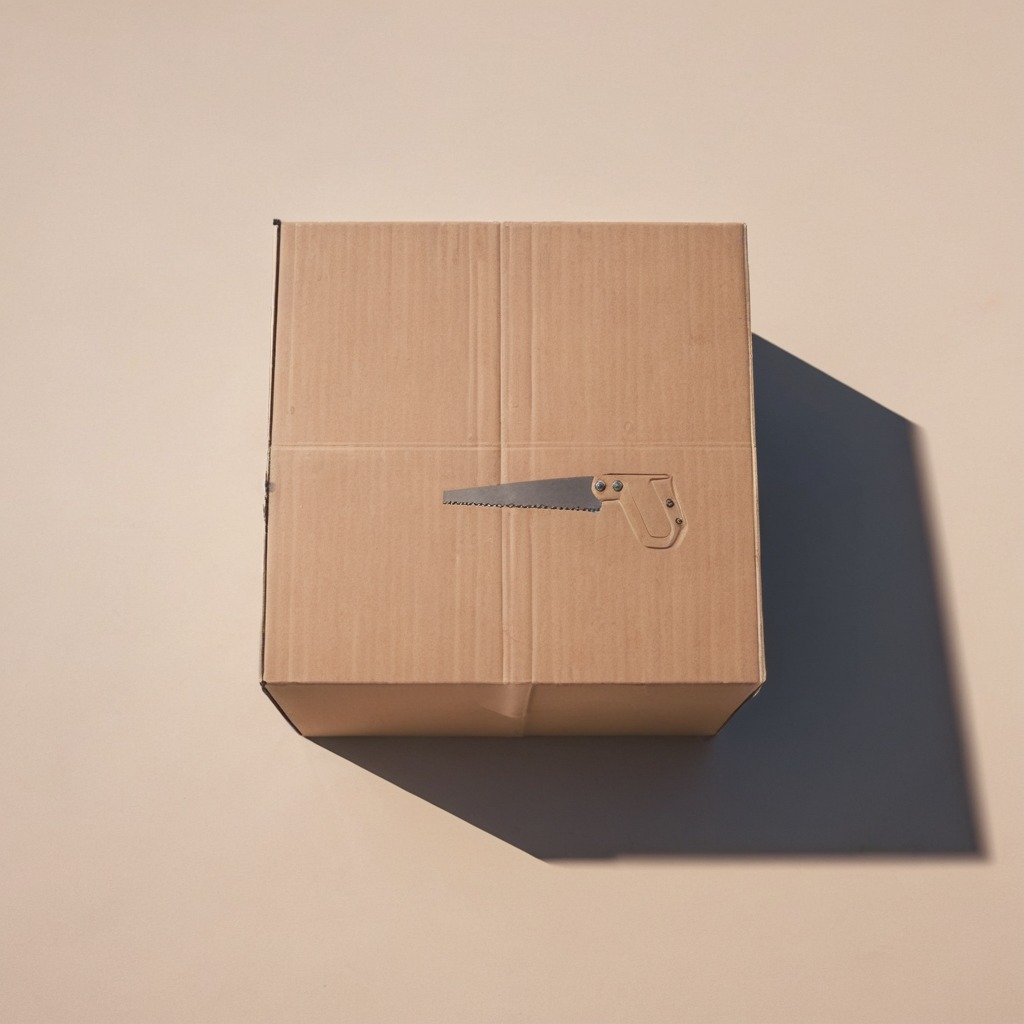
A handheld metal saw is lying on the cardboard box surface in an outdoor workshop during daytime bright natural light soft shadows slightly creased but